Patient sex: M
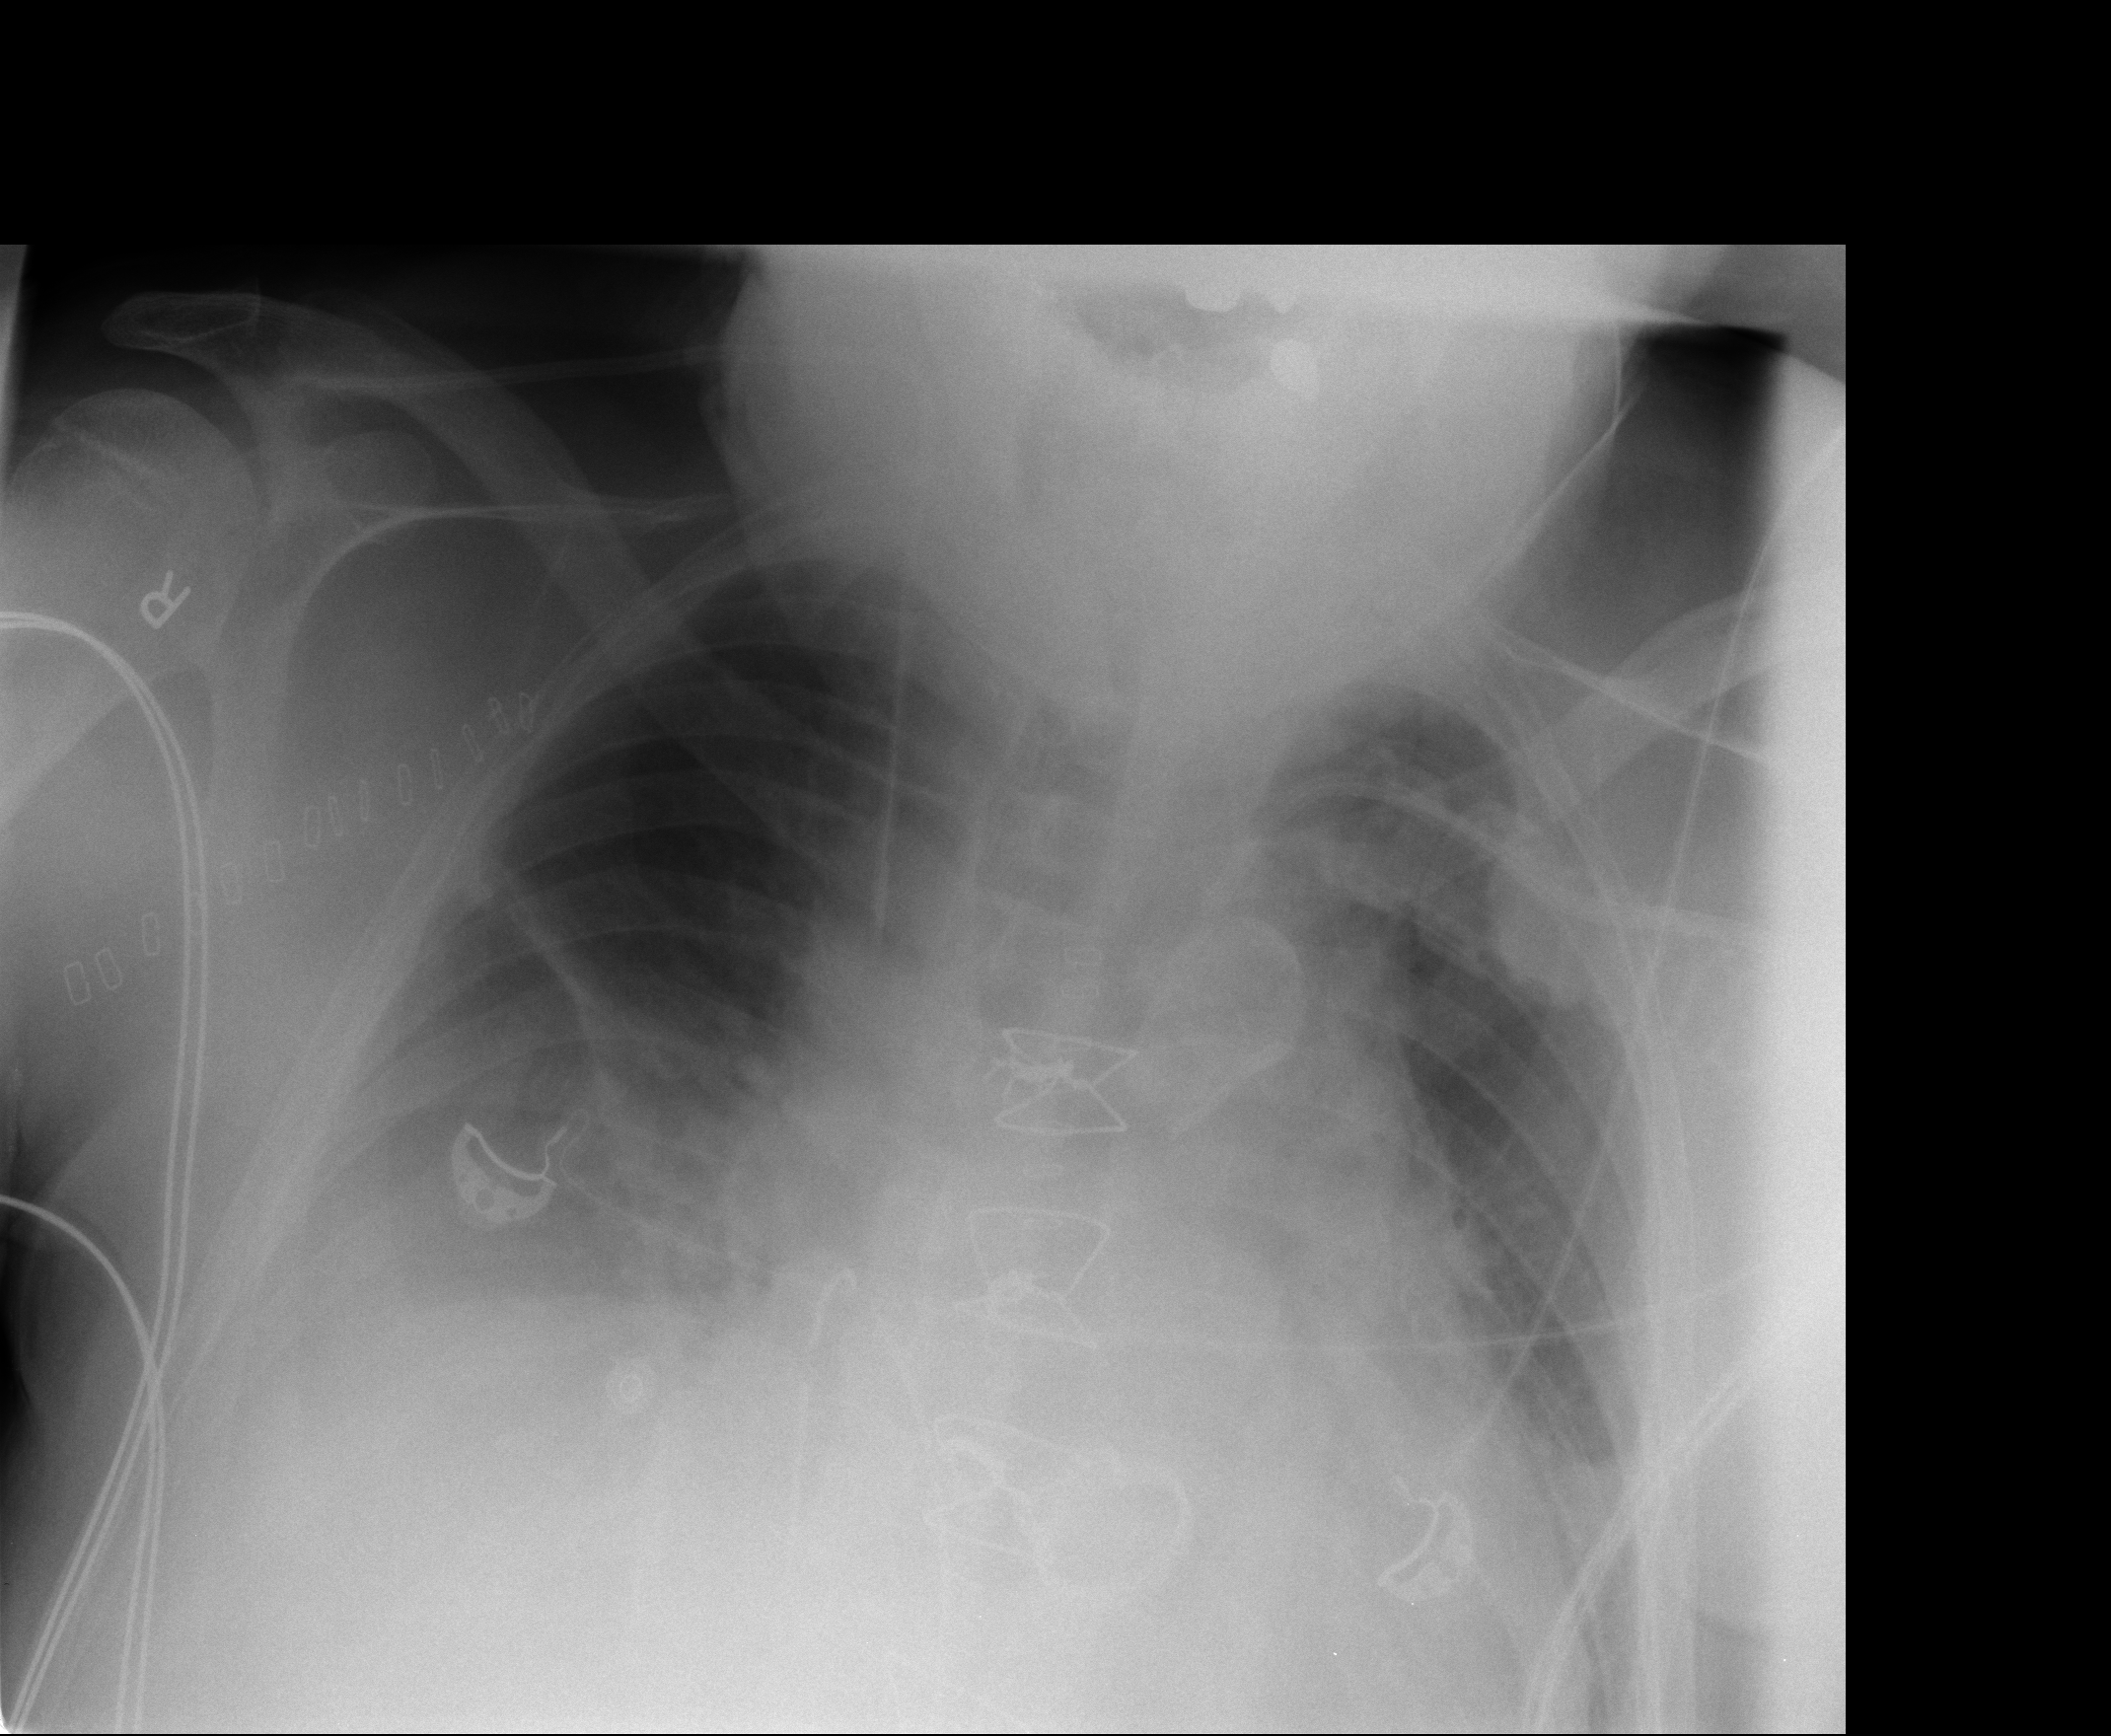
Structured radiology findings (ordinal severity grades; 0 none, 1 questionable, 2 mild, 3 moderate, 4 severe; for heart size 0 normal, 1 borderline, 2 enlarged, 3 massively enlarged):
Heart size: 3
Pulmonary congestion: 3
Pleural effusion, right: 2
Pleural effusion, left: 2
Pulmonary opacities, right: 1
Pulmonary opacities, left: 1
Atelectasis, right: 2
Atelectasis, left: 2